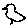
Label: bird